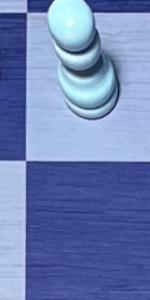
Label: Empty